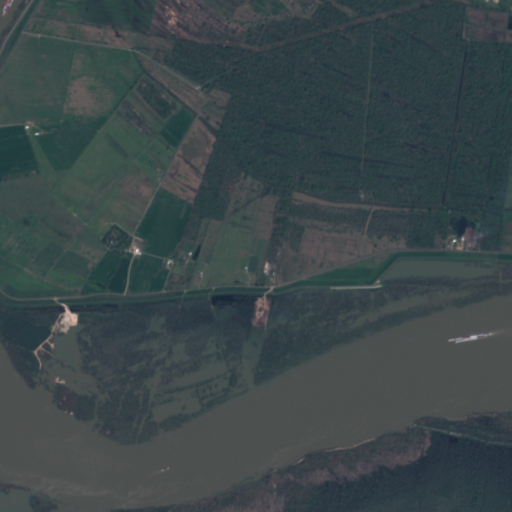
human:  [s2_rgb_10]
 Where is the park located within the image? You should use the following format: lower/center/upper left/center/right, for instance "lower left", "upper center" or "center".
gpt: The park is located in the center left of the image.
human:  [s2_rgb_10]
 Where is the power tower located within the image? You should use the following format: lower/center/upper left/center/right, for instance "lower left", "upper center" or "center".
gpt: The power tower is located in the upper of the image.
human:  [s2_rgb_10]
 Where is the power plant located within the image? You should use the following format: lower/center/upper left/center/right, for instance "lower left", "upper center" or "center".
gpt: There is no power plant in the image.